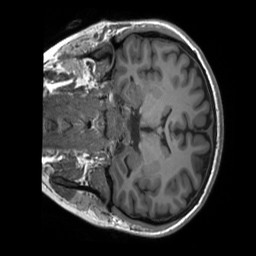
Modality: T1w
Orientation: coronal
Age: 24
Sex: female
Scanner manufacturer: siemens
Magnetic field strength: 3 T
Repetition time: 2.3 s
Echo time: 0.00232 s